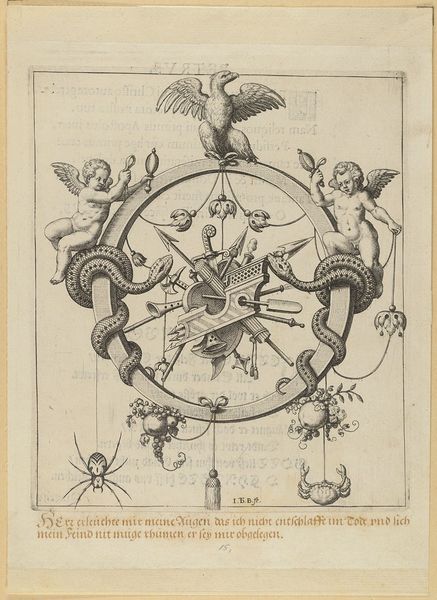
Titel: Der Buchstabe O, Blatt aus der Folge 'Nova Alphati Effictio Historiis'
Künstler: Johann Theodor de Bry
Standort: Hamburg
Institution: Museum für Kunst und Gewerbe Hamburg
Schlagwörter: adler, flügel, vogel, instrument, rund, frucht, schrift, papier, grafik, graphik, schriftzug, ring, fotografie, photographie, druckgraphik, druckgrafik, stich, schwert, text, waffen, buchstaben, triumph, schlangen, putten, kupferstich, putti, pfeil, drache, krebs, amoretten, spinnen, groteske, spinne, alphabet, gerippt, reproduktionen, krustentiere, druckerzeugnisse, krebstiere, früchte, tierornamente, ornamentstich, vorlageblätter, trophäe